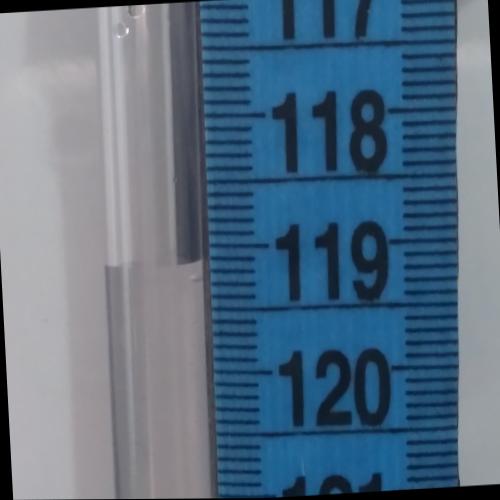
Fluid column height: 119.1 cm